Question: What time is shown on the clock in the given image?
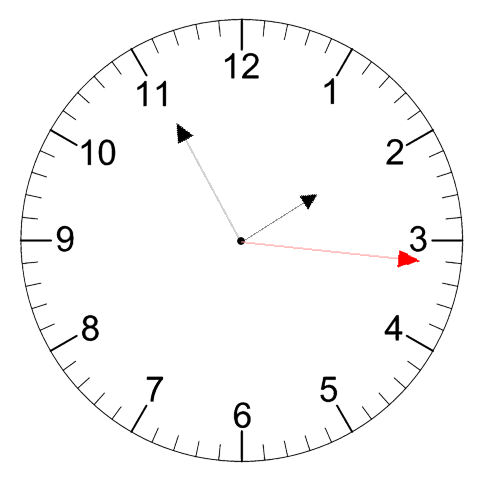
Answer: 01:55:16